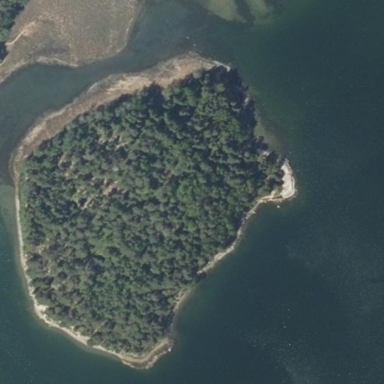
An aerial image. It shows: Island with natural coastline.